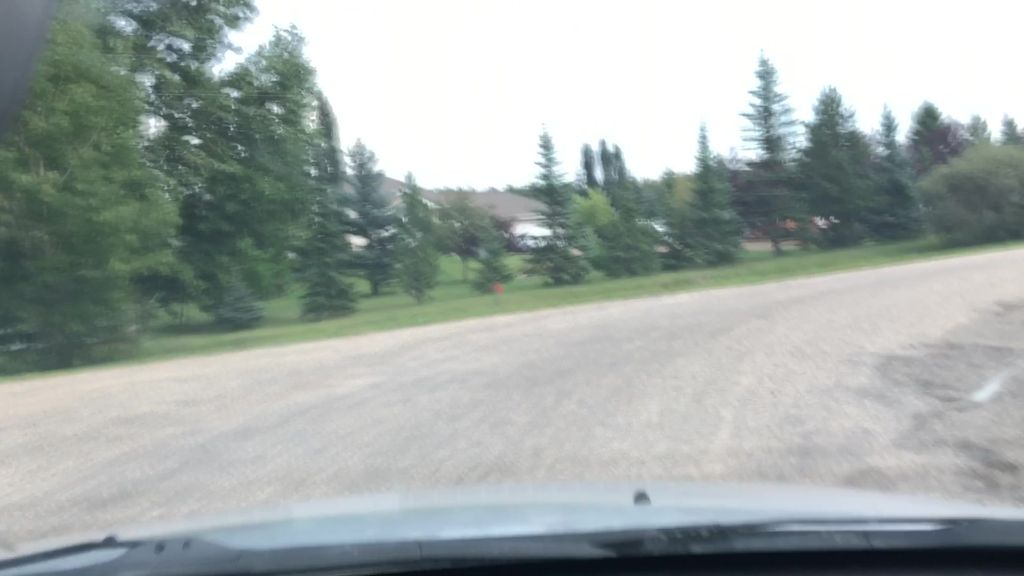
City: edmonton